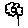
Label: flower